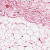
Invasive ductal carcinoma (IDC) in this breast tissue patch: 0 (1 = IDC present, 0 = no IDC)